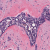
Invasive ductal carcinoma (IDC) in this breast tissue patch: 1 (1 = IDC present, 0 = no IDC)